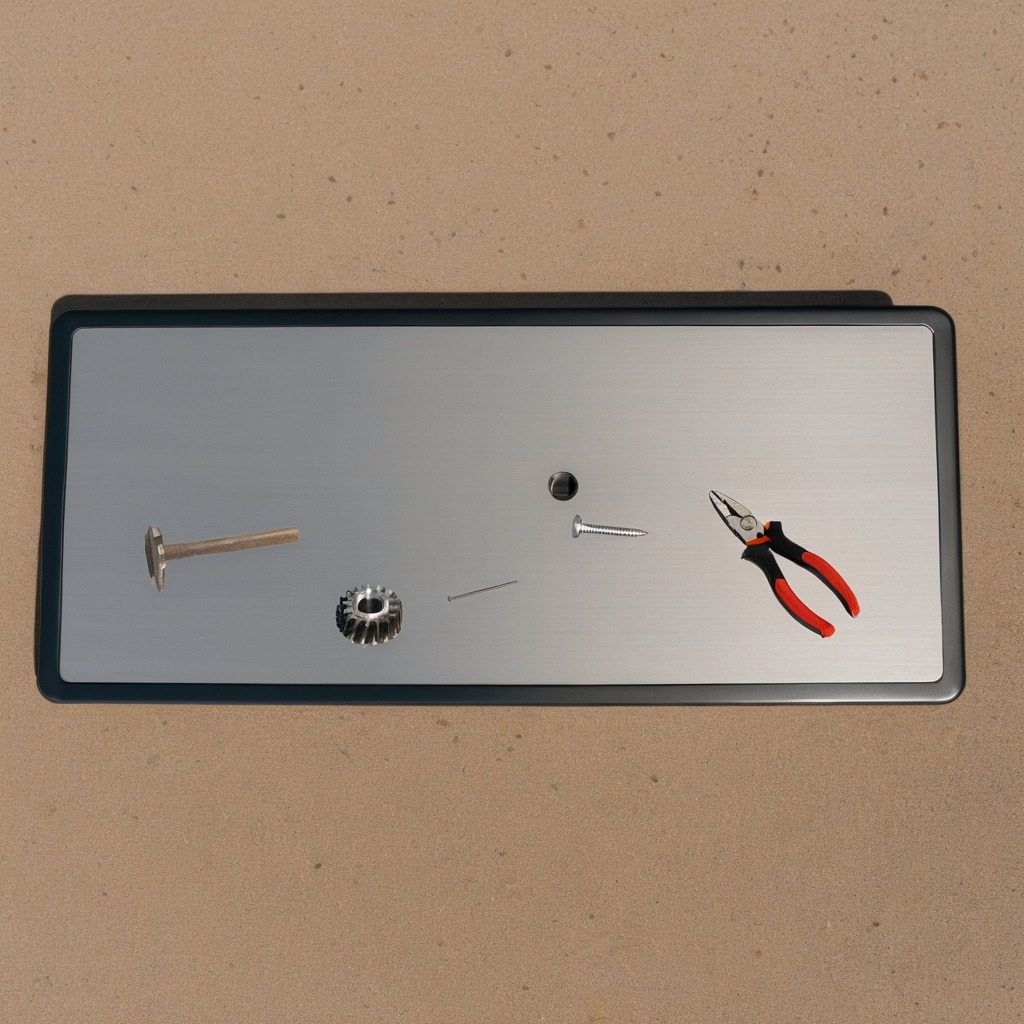
A steel gear with teeth, a metal machine screw, a hammer, an iron nail, and a pair of pliers are lying on the utility table.